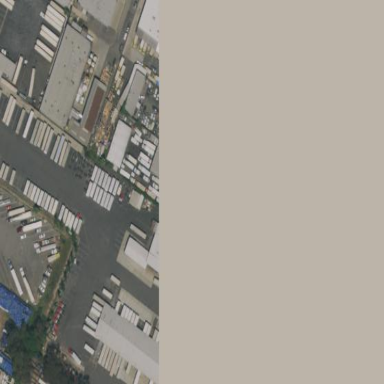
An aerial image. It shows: Warehouse building.